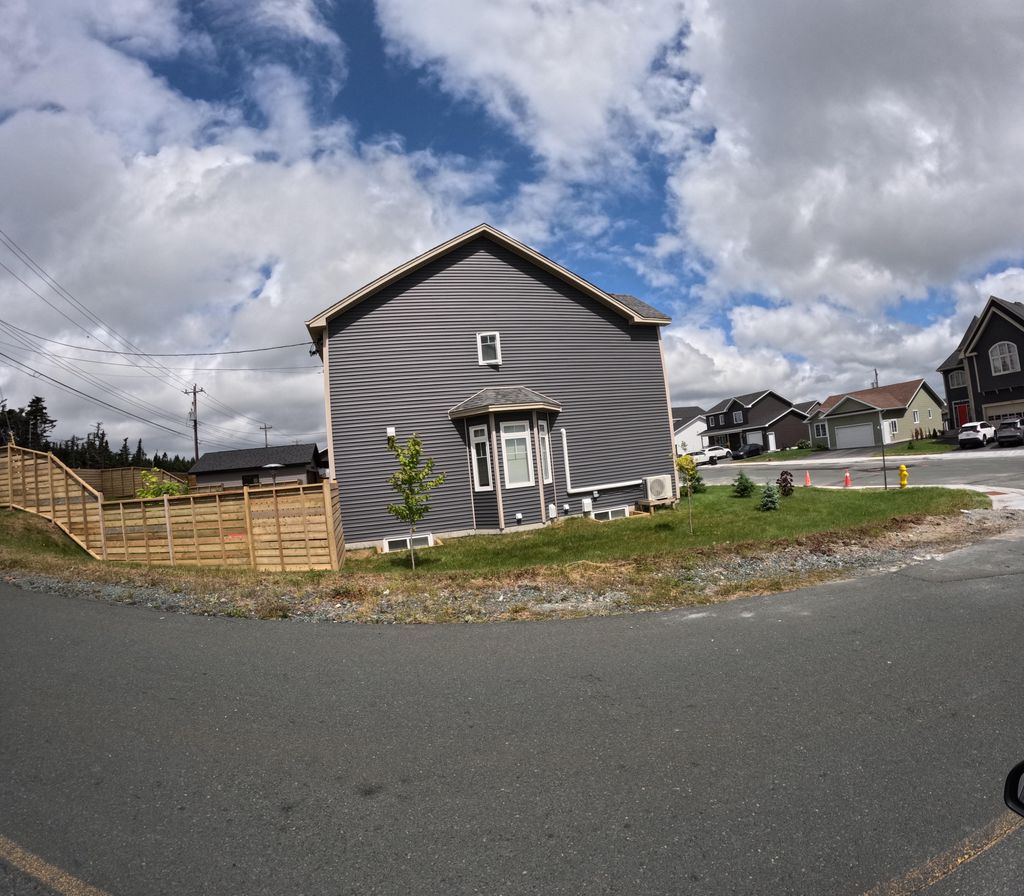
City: st_johns